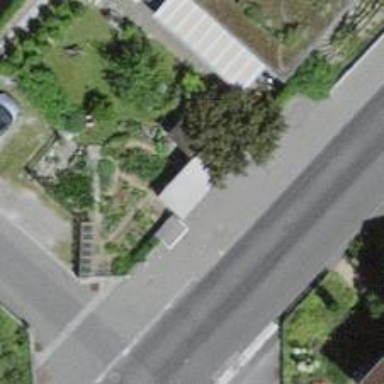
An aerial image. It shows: Bus stop with shelter. It is platform for public transport.